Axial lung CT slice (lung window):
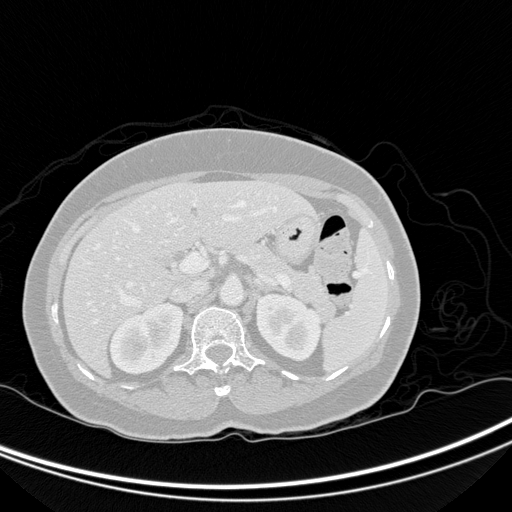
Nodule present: no